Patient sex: F
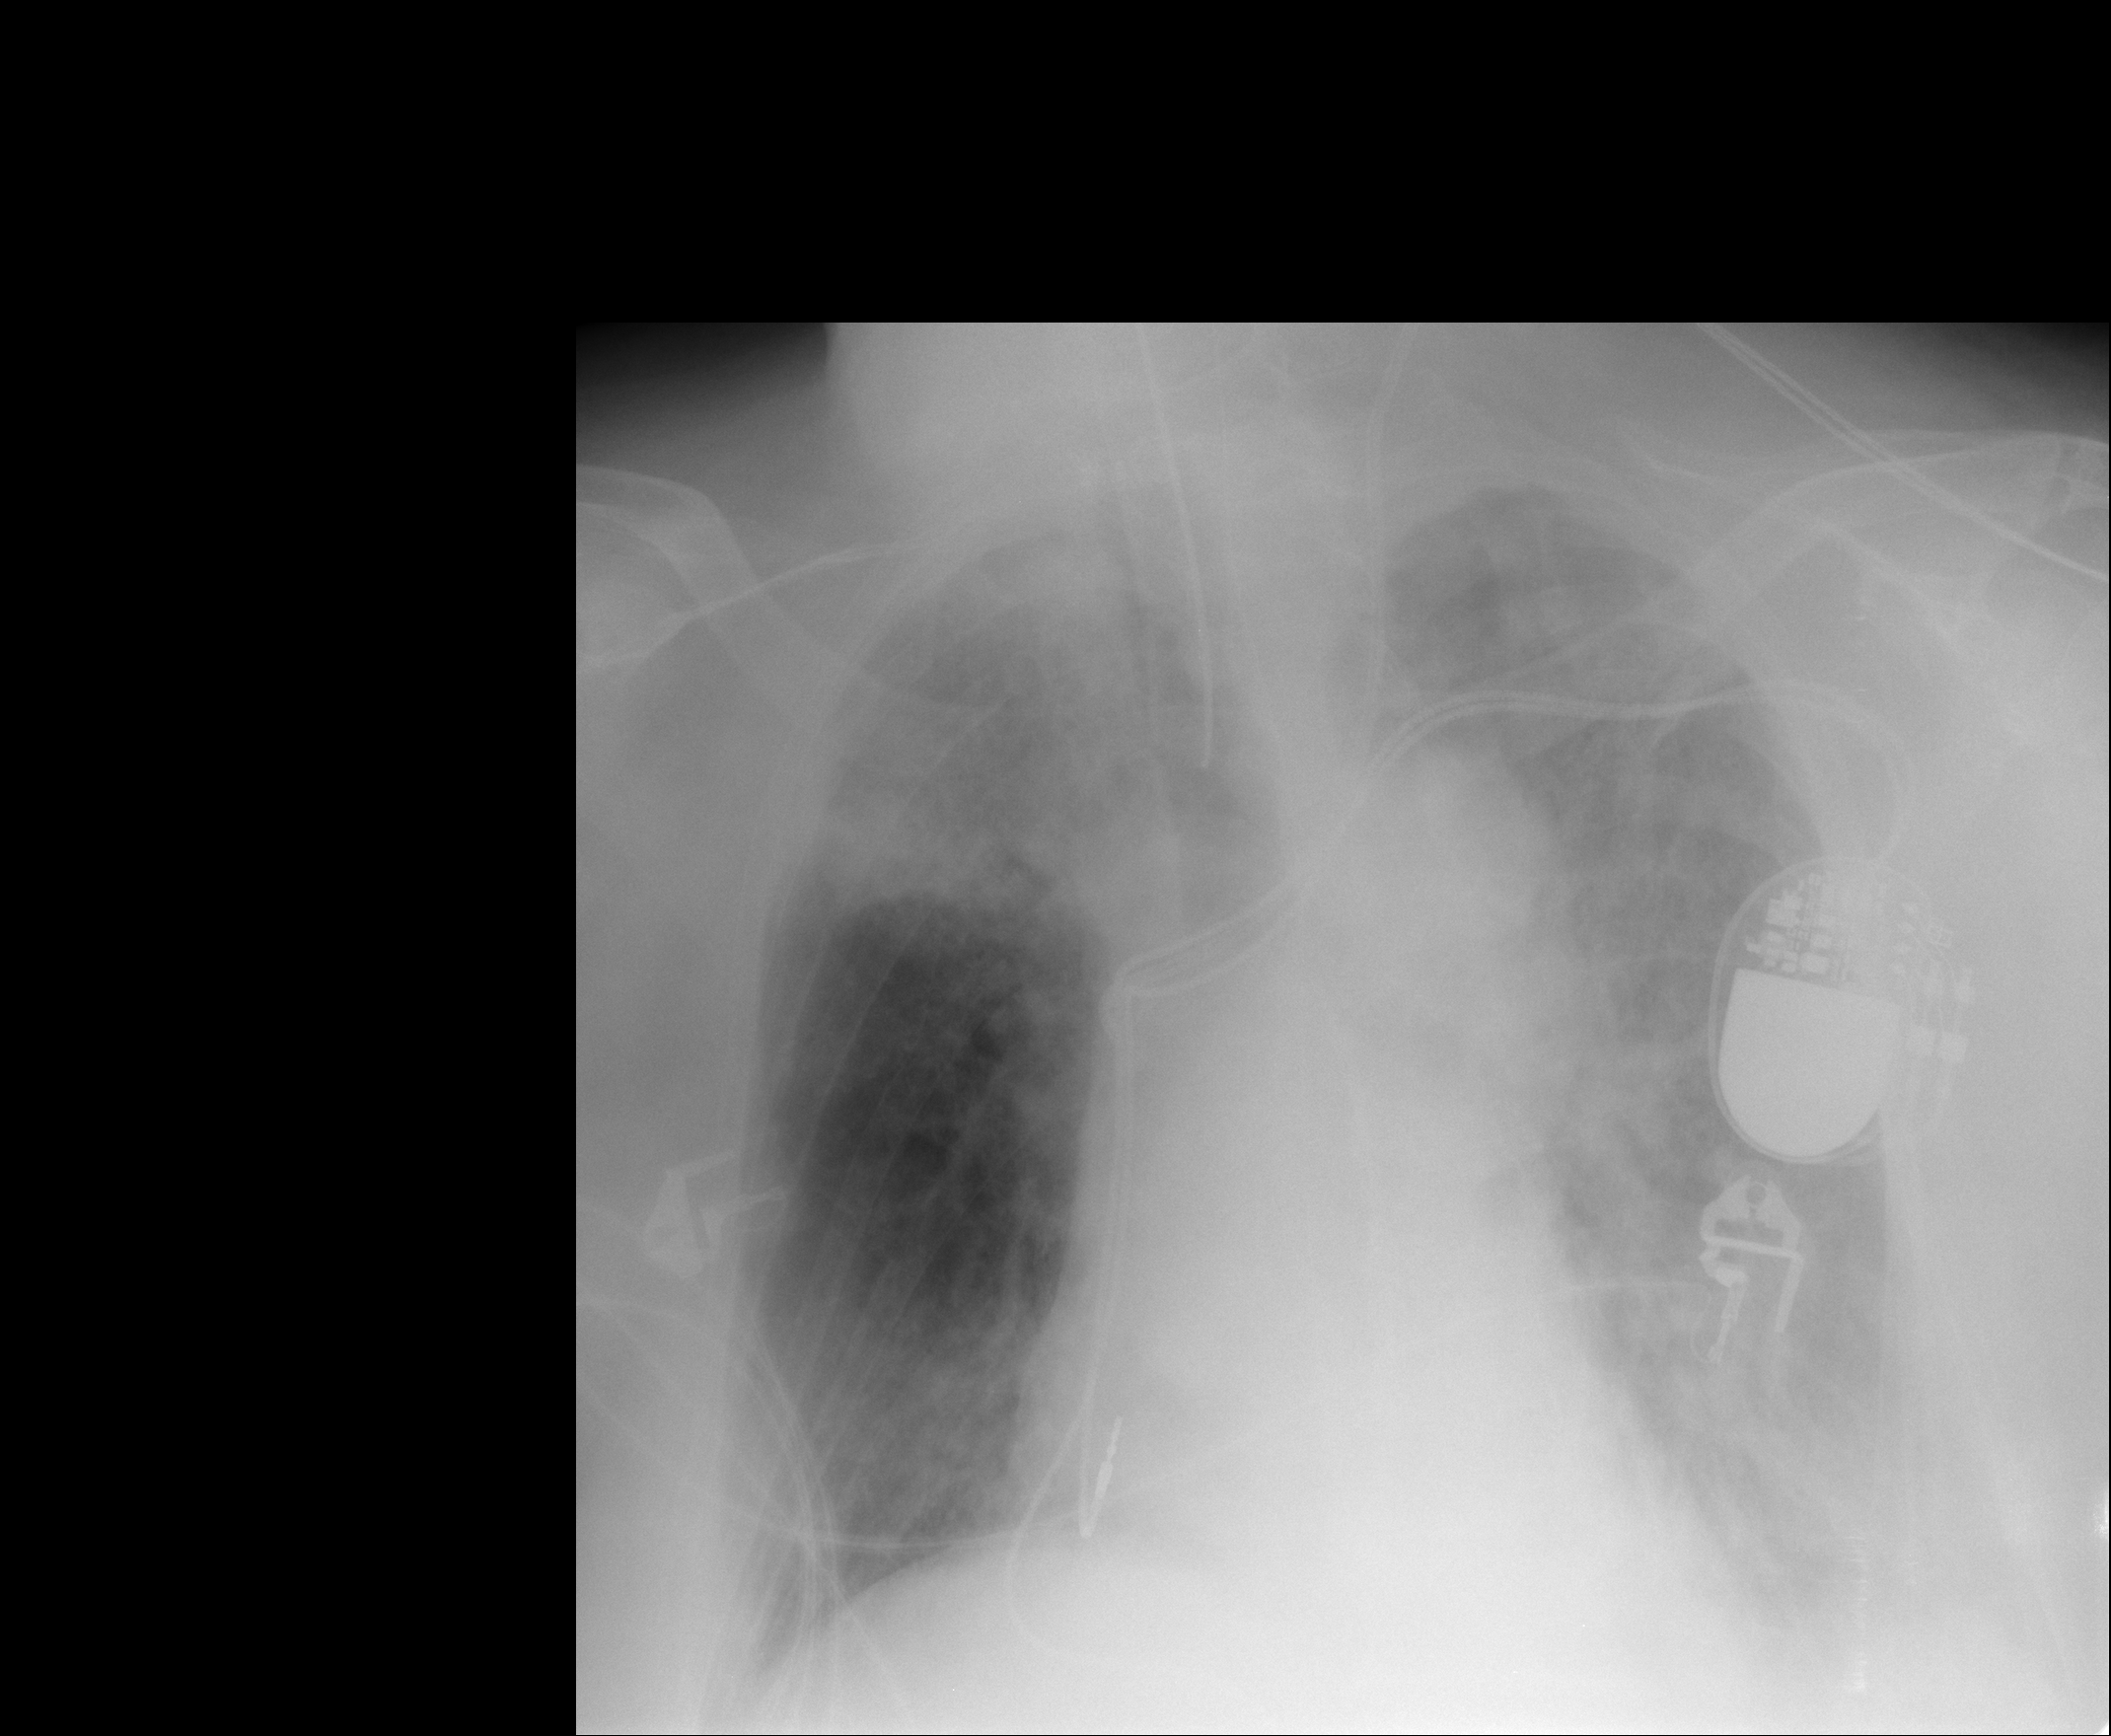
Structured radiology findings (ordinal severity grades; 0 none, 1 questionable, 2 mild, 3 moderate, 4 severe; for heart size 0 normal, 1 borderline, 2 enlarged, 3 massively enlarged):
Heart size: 0
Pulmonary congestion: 0
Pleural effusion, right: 0
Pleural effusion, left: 0
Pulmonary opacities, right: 2
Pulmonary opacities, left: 2
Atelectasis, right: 0
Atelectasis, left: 2